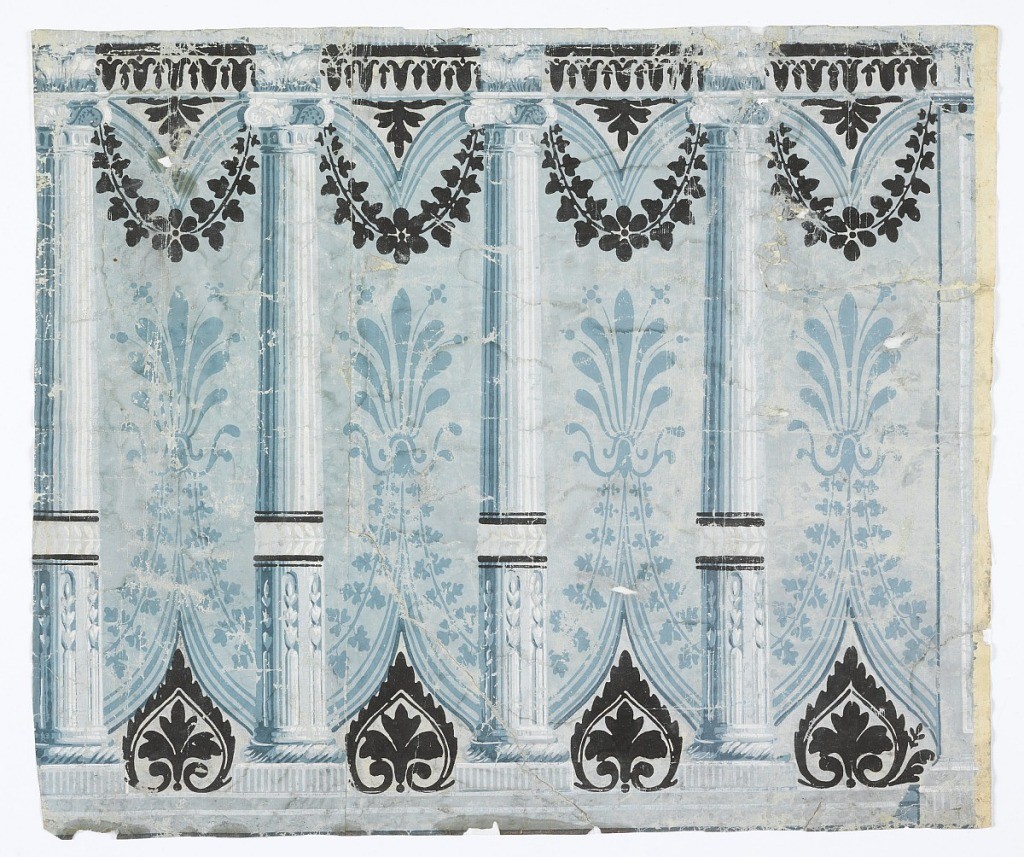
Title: Frieze
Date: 1800–1850
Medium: Block-printed on handmade paper
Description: Repeating motif of a column, stop-fluted on bottom third. A drapery hangs behind row of columns. A foliate swag suspends from capitals. Anthemion or palmette motif on the drapery and below.  Band of dentilling at top edge and across column base. Printed in shades of blue, black and white on a pale blue-gray ground.